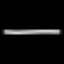
Label: line